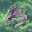
Label: 5